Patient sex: F
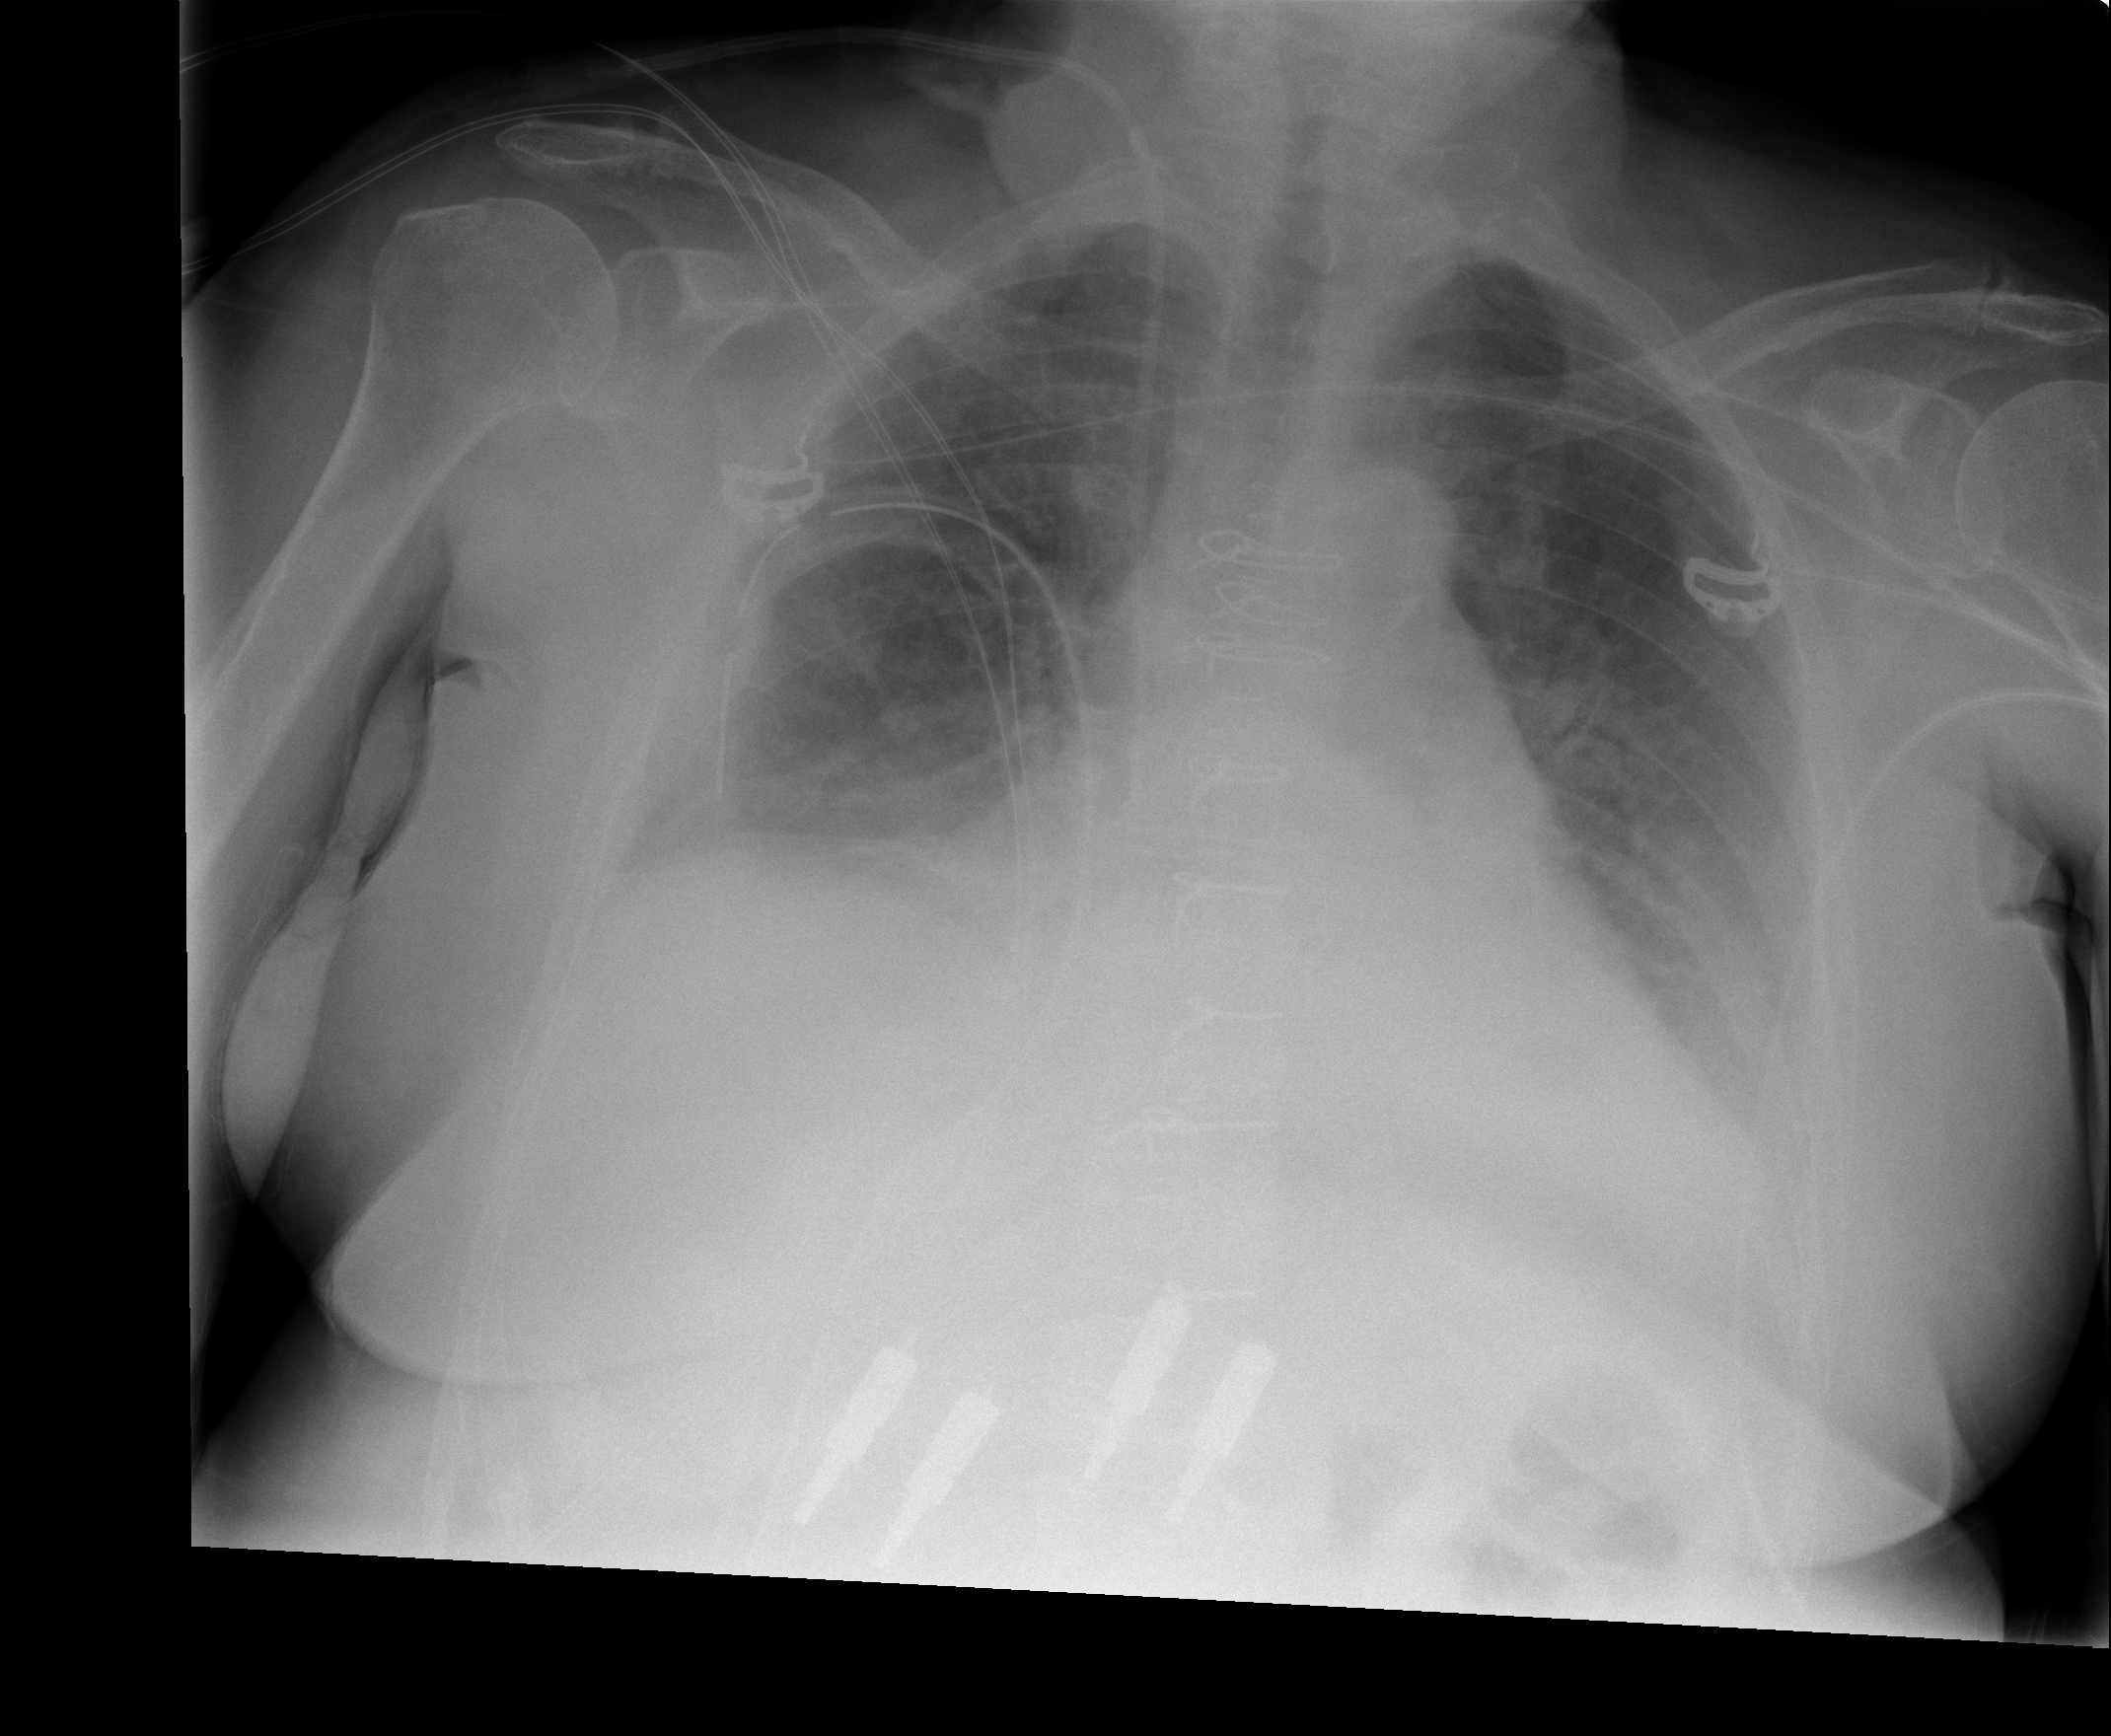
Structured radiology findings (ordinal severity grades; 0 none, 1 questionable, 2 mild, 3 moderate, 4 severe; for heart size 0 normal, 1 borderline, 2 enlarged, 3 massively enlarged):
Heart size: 1
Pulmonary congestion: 2
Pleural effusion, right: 1
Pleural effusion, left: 2
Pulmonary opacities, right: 0
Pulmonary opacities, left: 0
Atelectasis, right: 0
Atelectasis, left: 2